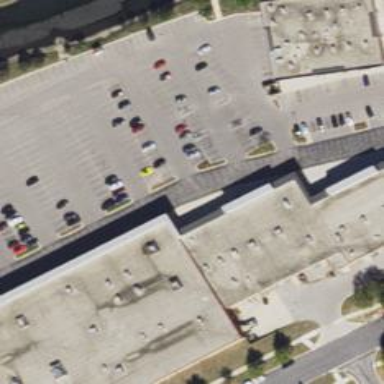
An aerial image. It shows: Fitness centre on leisure land.